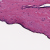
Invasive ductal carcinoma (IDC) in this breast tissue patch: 0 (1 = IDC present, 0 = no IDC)